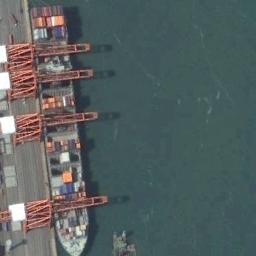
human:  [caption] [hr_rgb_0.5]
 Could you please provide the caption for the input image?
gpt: The cargo ship full of containers is docked at the dock and the water is green .

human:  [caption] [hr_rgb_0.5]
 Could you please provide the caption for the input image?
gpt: There is a ship in the blue water on the shore .

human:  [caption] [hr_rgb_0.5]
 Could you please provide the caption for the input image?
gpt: A light green container-loaded ship docked at the dock, With loading and unloading equipment on the dock .

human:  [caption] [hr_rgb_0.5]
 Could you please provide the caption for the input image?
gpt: There are many containers on the ship .

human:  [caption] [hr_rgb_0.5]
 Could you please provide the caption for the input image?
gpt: The ship with many containers is at the harbor .